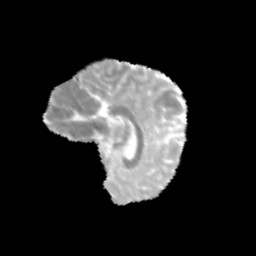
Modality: MD
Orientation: sagittal
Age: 11
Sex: female
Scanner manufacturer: siemens
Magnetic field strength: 3 T
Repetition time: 3.8 s
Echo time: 0.07 s